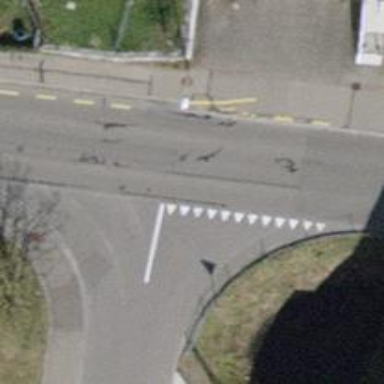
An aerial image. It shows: Tertiary road with asphalt surface. There is cycle lane on the left side.